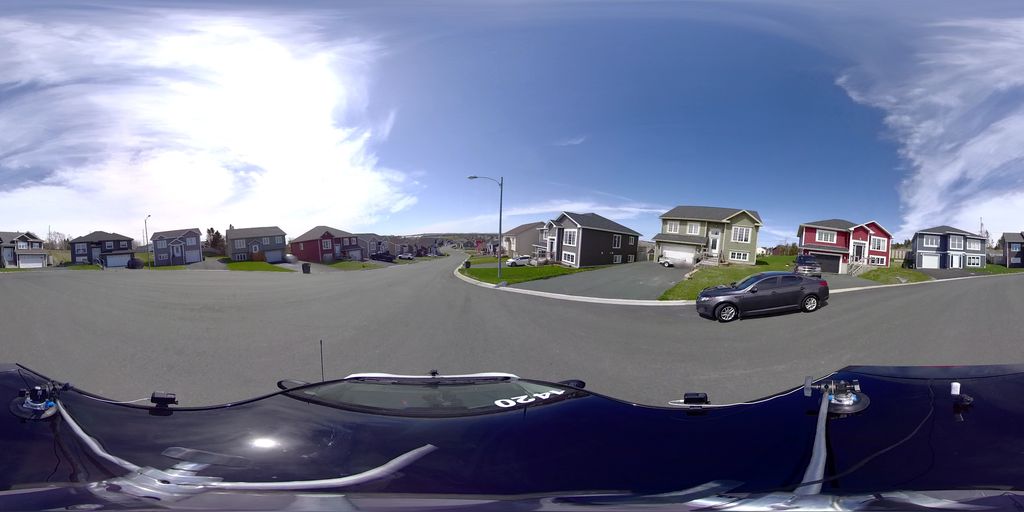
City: st_johns